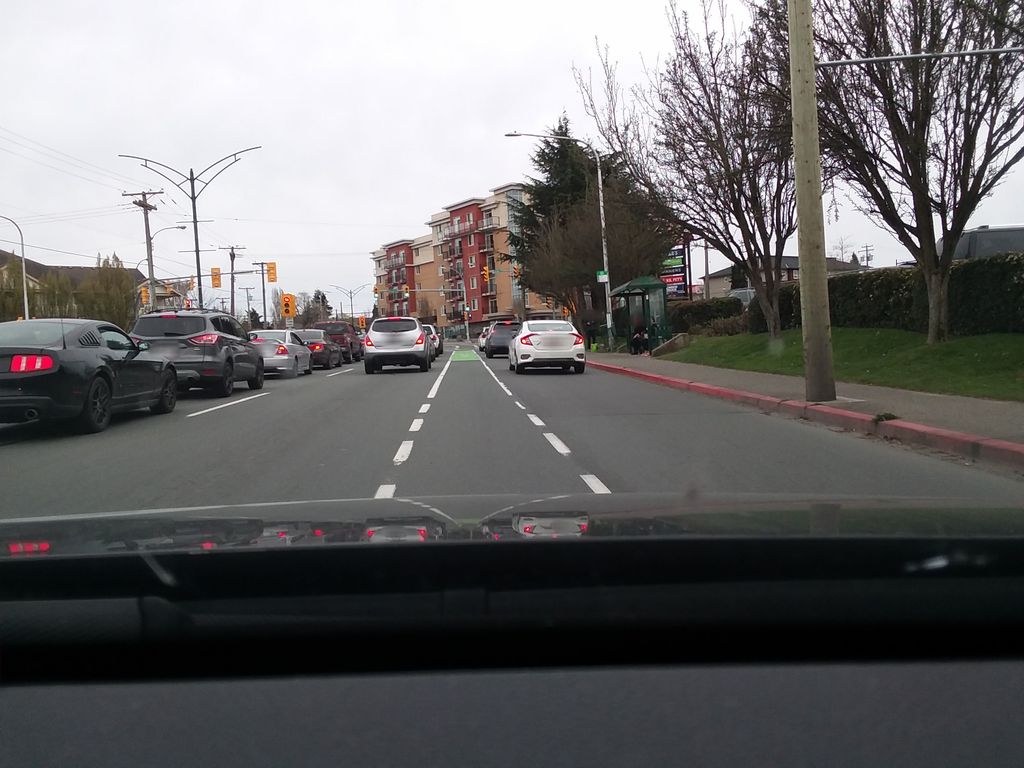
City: victoria